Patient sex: F
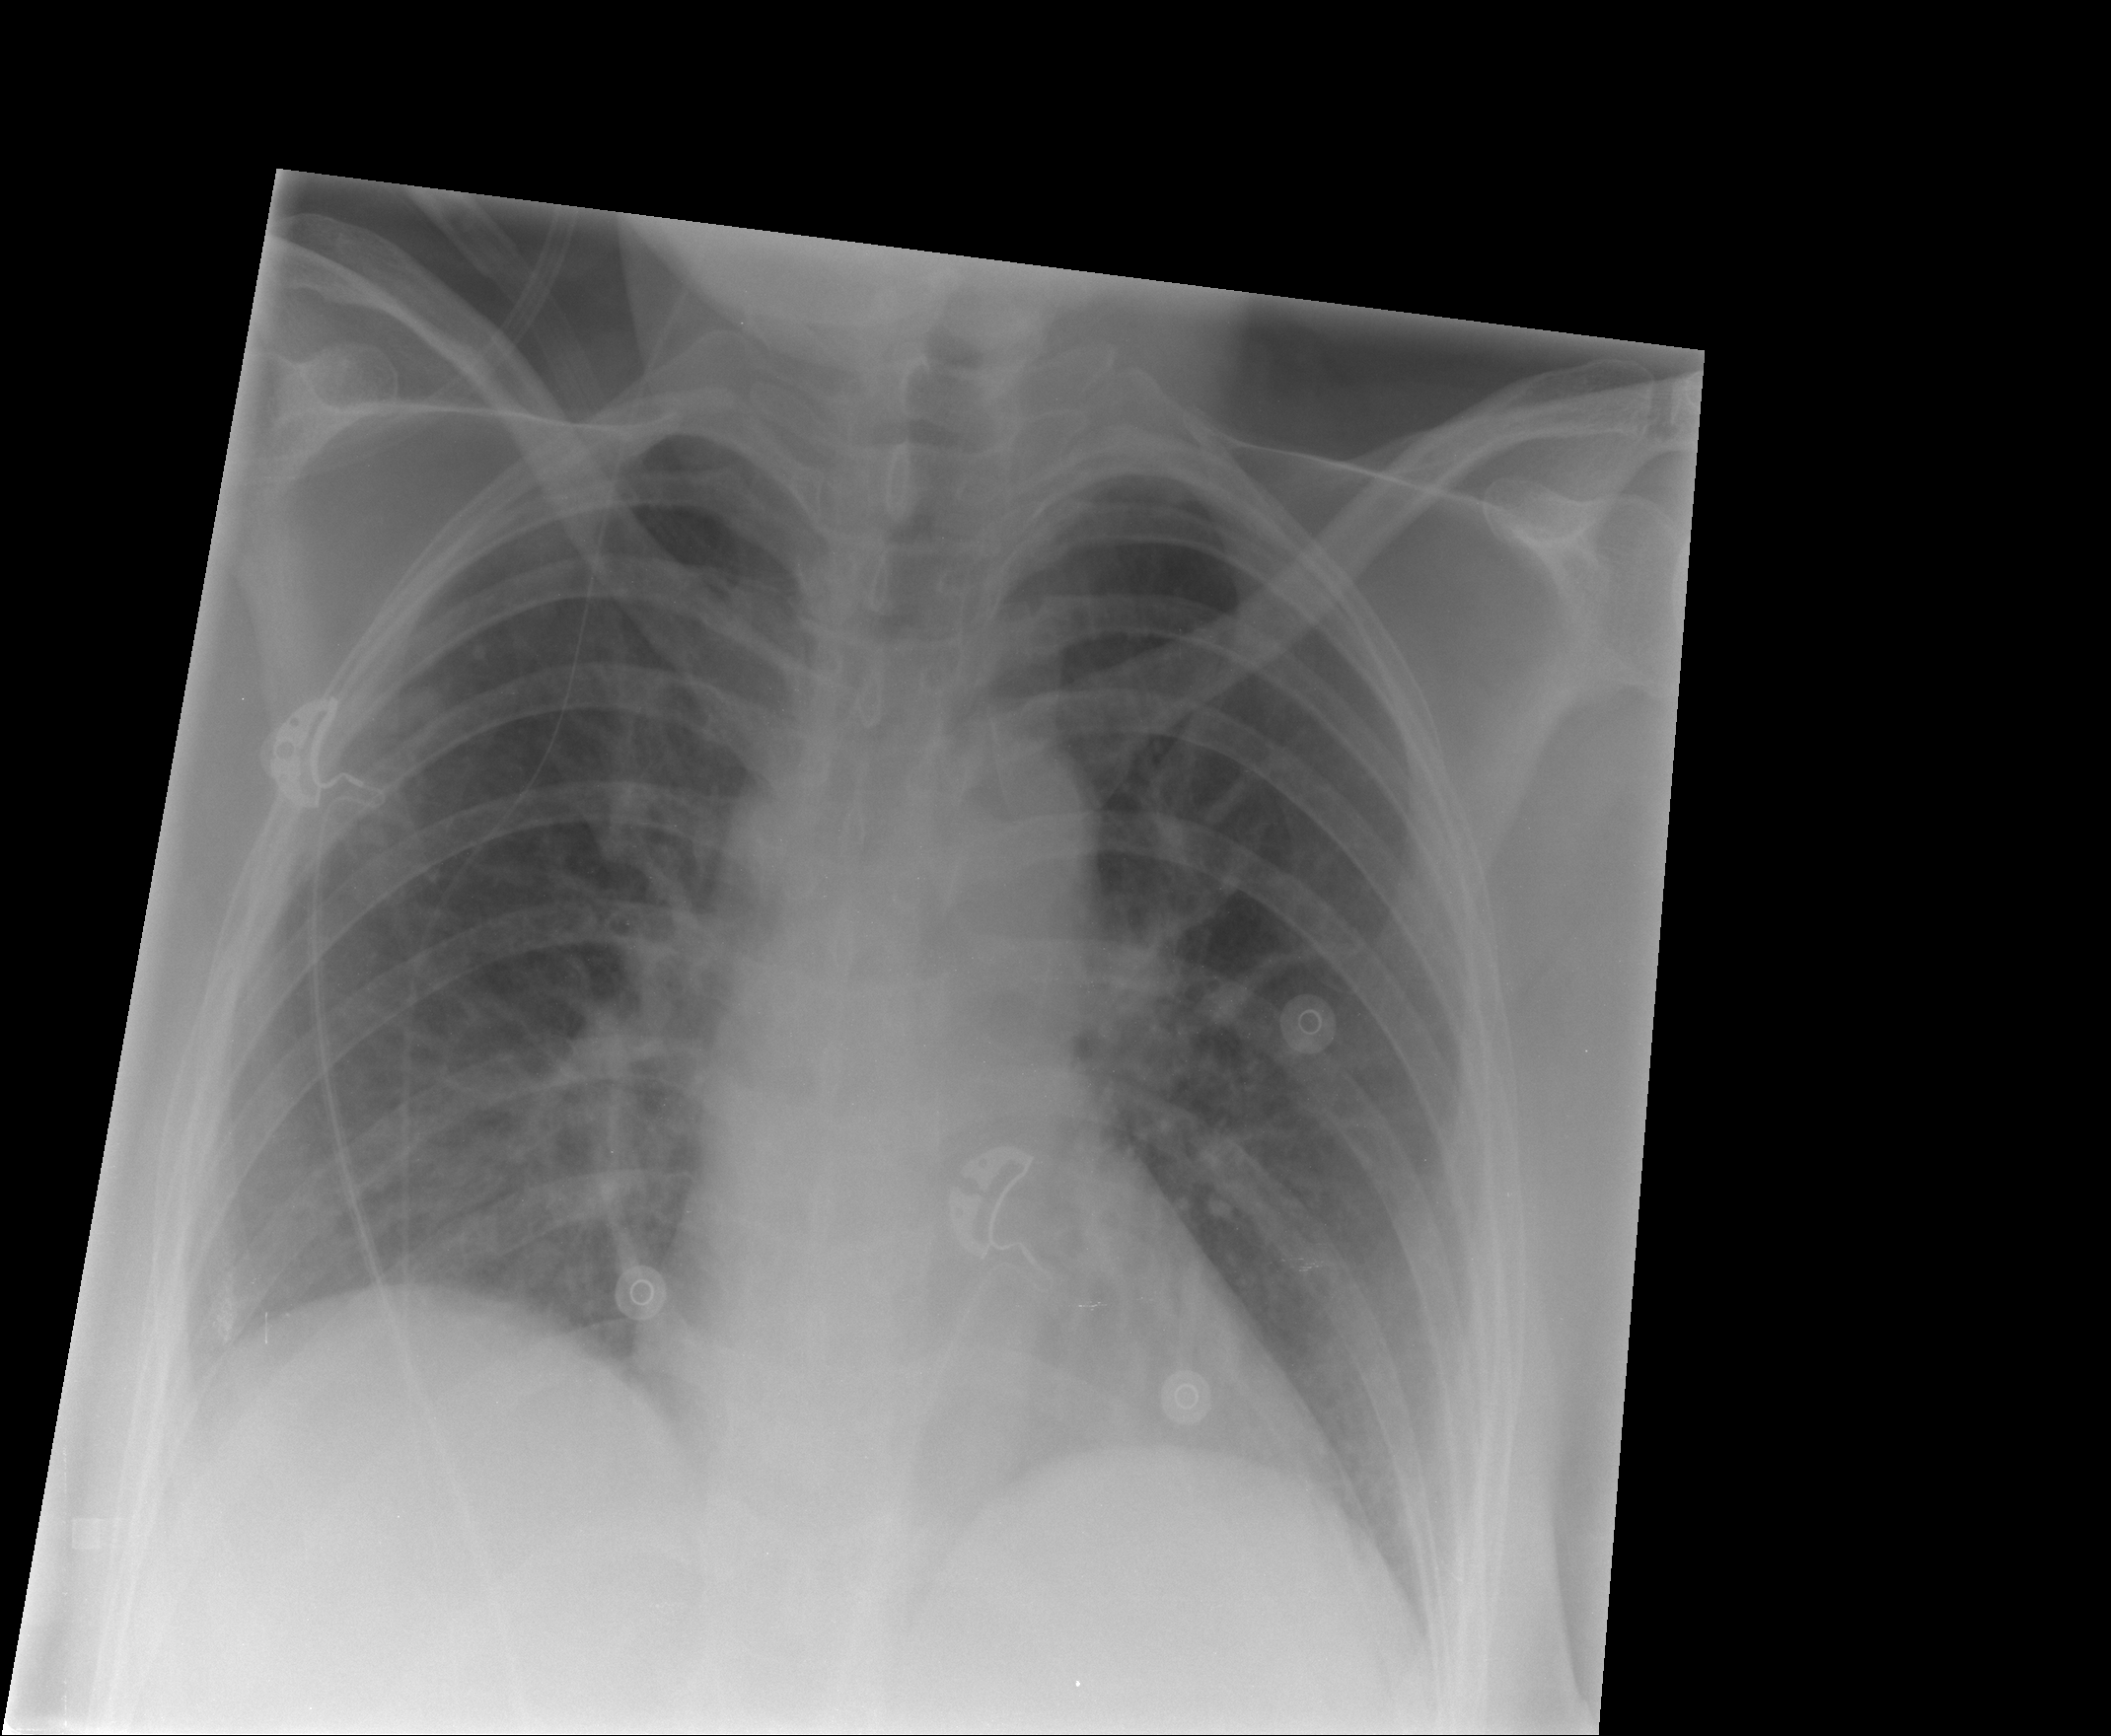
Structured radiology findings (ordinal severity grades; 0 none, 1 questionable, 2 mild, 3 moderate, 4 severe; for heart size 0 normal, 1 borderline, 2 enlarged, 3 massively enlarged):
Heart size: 0
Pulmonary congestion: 0
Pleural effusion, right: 0
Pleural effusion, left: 0
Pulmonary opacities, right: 1
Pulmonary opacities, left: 0
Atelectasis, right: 0
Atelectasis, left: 0